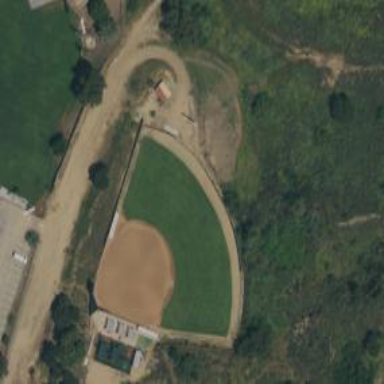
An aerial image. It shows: Softball pitch for leisure land activities.